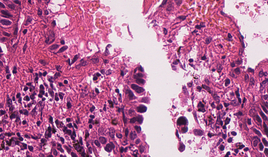
Tumor epithelial tissue: yes
Tumor-associated stroma tissue: yes
Normal tissue: no